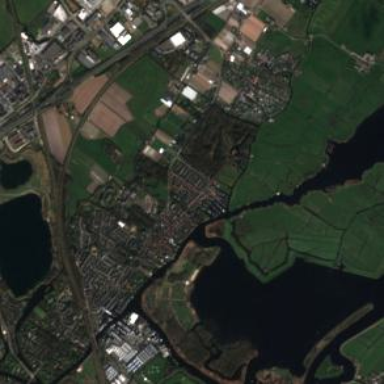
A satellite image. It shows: Canal.